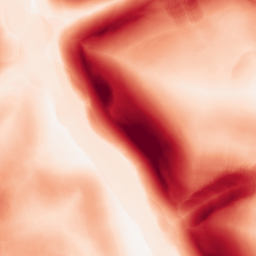
Category: morphological
Decomposition family: morphological_gradient
Decomposition parameters: size: 15
shape: disk
Upsampling method: fft_zeropad
Upsampling parameters: scale: 8
Upsampling scale: 8